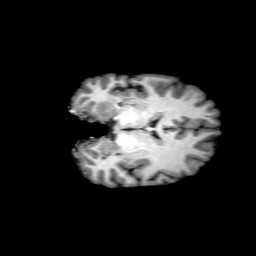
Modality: T1w
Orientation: coronal
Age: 52
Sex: female
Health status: ill